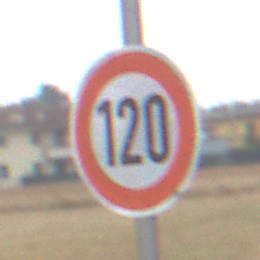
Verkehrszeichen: Geschwindigkeit120
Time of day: Midday
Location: Outdoor (Suburban)
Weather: Overcast
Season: NotSpecified
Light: Natural